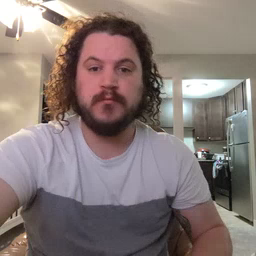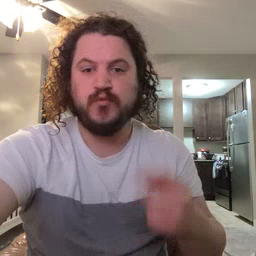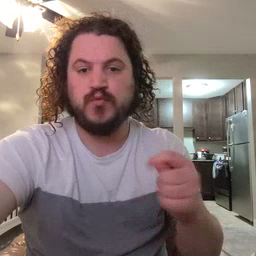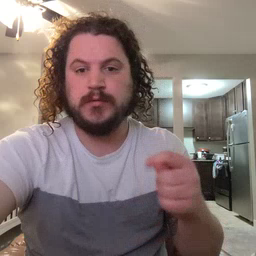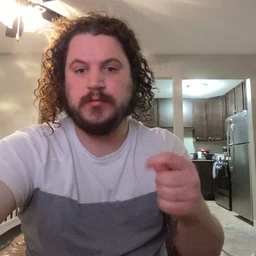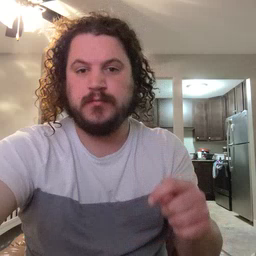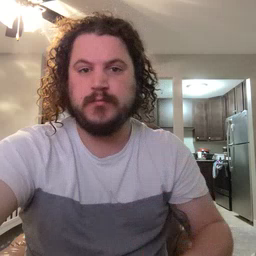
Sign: toy